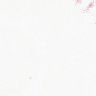
Metastatic tissue present: no